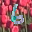
Label: 6